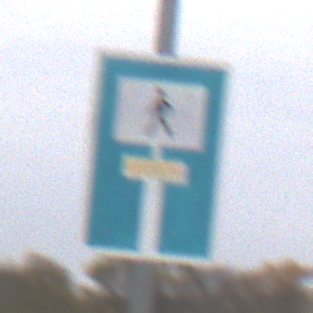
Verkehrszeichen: SackgasseFussgaengerDurchlaessig
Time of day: Midday
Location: Outdoor (Suburban)
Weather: Overcast
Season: NotSpecified
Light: Natural